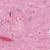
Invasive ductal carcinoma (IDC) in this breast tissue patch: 0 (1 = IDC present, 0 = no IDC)